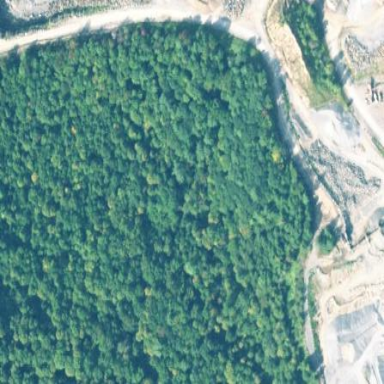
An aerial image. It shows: Quarry area.